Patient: sex F, age 54
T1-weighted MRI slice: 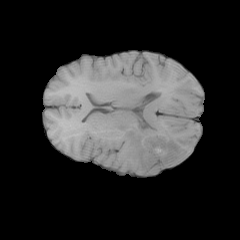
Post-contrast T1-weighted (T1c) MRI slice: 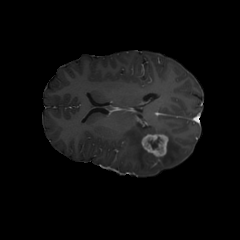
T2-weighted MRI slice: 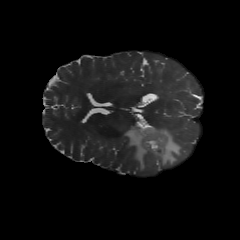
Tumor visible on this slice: yes
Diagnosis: Glioblastoma, IDH-wildtype
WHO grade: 4